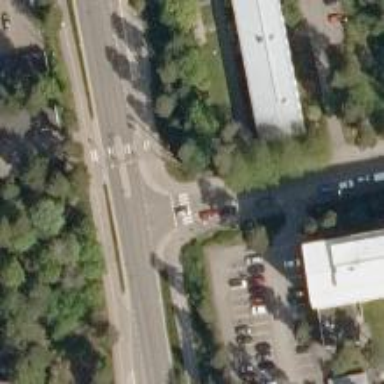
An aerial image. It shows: Road with "give way" sign.